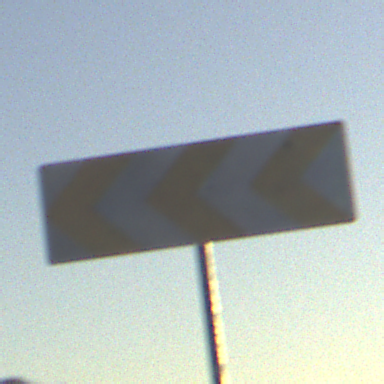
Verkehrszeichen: RichtungstafelnInKurvenGrossRechts
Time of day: SunriseSunset
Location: Outdoor (Nature)
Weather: Clear
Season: NotSpecified
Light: Natural